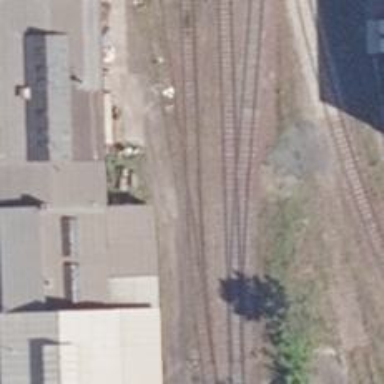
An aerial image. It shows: Rail spur service.